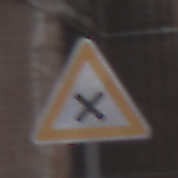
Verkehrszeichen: KreuzungOderEinmuendung
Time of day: MorningAfternoon
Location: Outdoor (Urban)
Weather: Overcast
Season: NotSpecified
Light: Natural